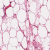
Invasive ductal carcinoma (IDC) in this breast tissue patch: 0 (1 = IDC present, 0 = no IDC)